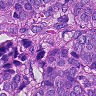
Metastatic tissue present: yes